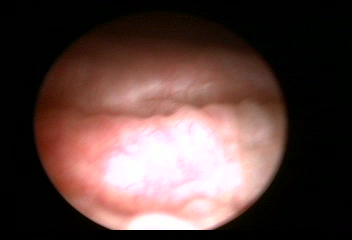
Modality: WLC
Class: Normal mucosa
Bladder cancer association: No